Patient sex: M
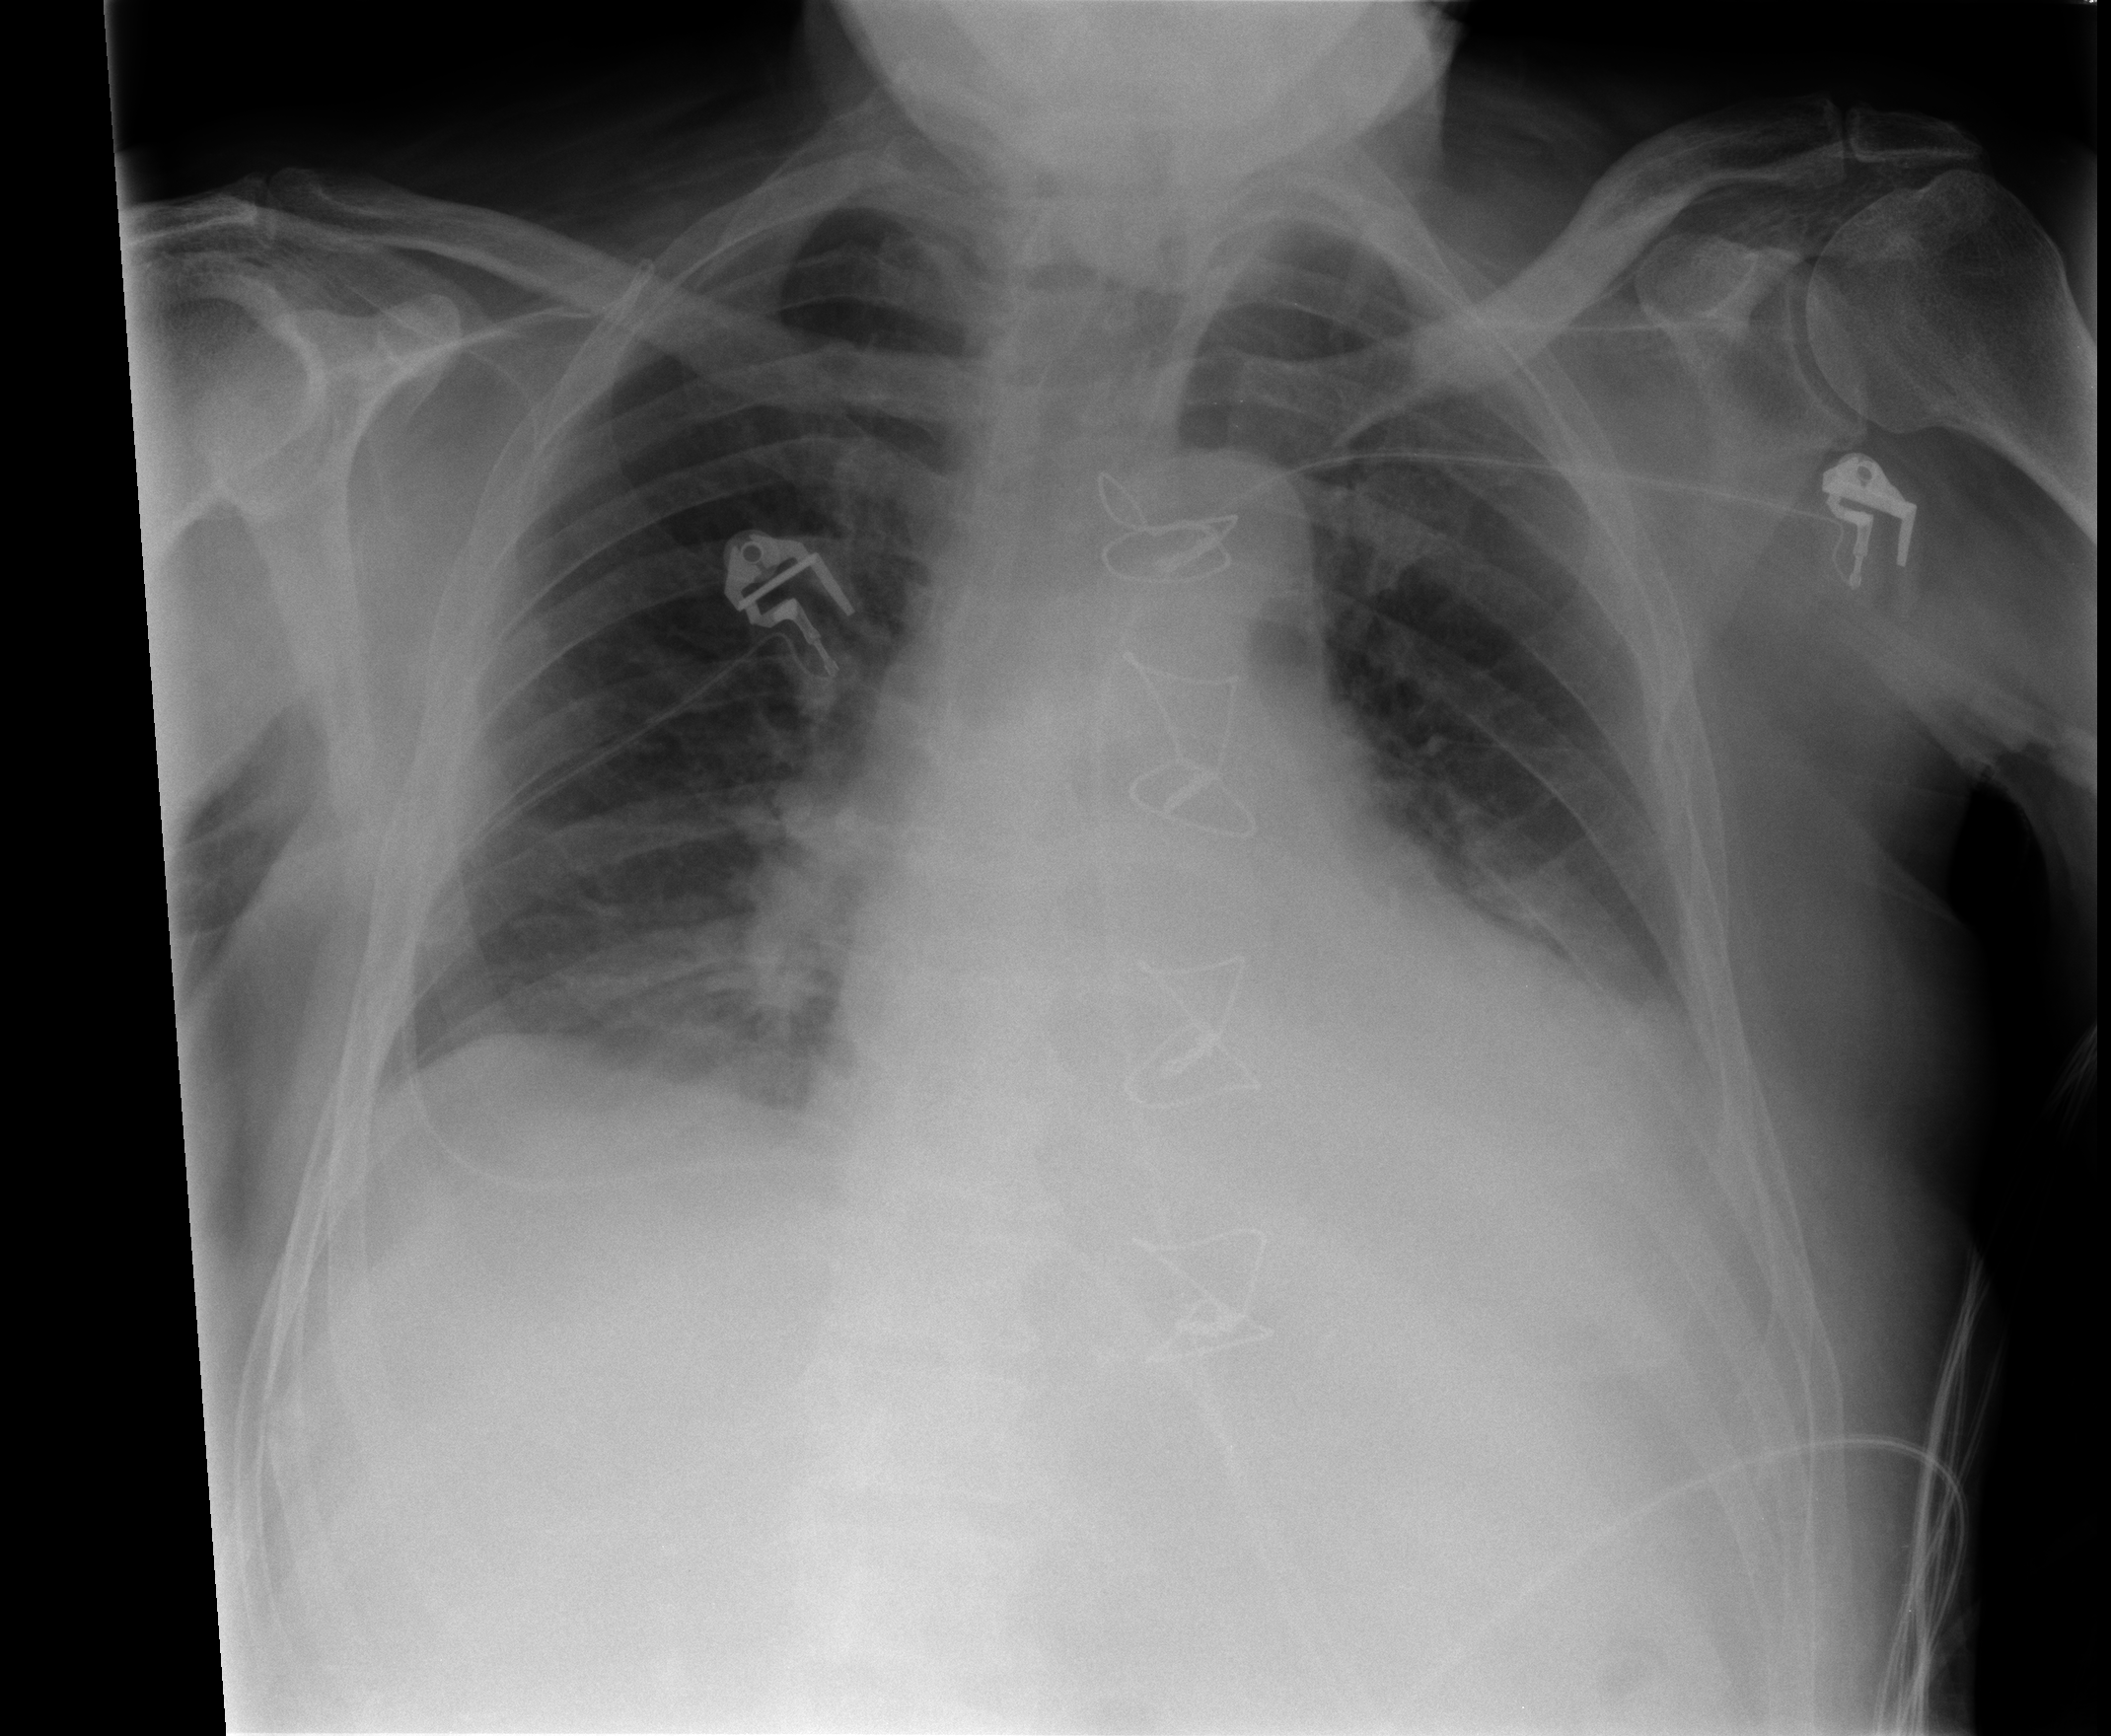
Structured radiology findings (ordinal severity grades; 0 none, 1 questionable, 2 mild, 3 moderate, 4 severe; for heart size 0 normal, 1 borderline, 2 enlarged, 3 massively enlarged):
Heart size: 2
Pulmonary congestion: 2
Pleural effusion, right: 0
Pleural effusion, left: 2
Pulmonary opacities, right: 0
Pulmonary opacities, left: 0
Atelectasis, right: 2
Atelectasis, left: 2